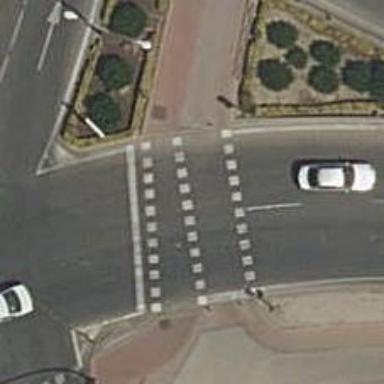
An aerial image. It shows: Road crossing with traffic signals.